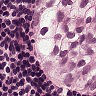
Metastatic tissue present: yes